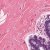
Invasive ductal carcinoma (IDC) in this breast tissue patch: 0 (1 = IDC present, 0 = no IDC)